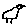
Label: bird